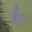
Label: 6